Aerial crown-view tile of a tropical tree (Barro Colorado Island, Panama), acquired 20250915:
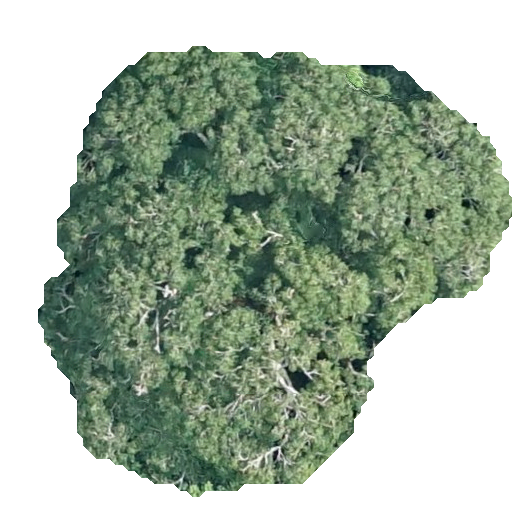
Species: Handroanthus guayacan
GBIF accepted scientific name: Handroanthus guayacan
Crown area: 214.79 m²